Question: Using the same URL, I'm getting a considerable difference displaying a plot line graphic between Firefox and IE.
Left side is Firefox (v 28), right side is IE (v 11).

How is that?
Here is the source:
'''
<div class="row">
<div id="gaa_cumulative" style="float: left; border: 1px solid #000;"></div>
<div id="spct_cumulative" style="float: left; border: 1px solid #000;"></div>
</div>
<script src="http://d3js.org/d3.v3.min.js"></script>
<script src="http://dimplejs.org/dist/dimple.v1.1.5.min.js"></script>
<style>
svg .tooltip { opacity: 1; }
</style>
<script type="text/javascript">
var svg = dimple.newSvg("#gaa_cumulative", 500, 450);
var gaa_cum_data = [{'Season':'2004-2005','Date':'2005-10-02','GAA':'1.00'},{'Season':'2004-2005','Date':'2005-10-08','GAA':'2.03'},{'Season':'2004-2005','Date':'2005-10-26','GAA':'2.36'},{'Season':'2004-2005','Date':'2005-10-30','GAA':'2.52'},{'Season':'2004-2005','Date':'2005-11-21','GAA':'2.19'},{'Season':'2004-2005','Date':'2005-11-21','GAA':'1.80'},{'Season':'2004-2005','Date':'2005-12-10','GAA':'1.52'},{'Season':'2004-2005','Date':'2005-12-10','GAA':'1.85'},{'Season':'2004-2005','Date':'2005-12-15','GAA':'2.10'},{'Season':'2004-2005','Date':'2005-12-27','GAA':'1.99'},{'Season':'2004-2005','Date':'2006-01-16','GAA':'2.27'},{'Season':'2004-2005','Date':'2007-12-24','GAA':'2.25'},{'Season':'2004-2005','Date':'2008-11-30','GAA':'7.01'},{'Season':'2004-2005','Date':'2008-11-30','GAA':'15.58'},{'Season':'2004-2005','Date':'2008-12-02','GAA':'14.42'},{'Season':'2004-2005','Date':'2008-12-02','GAA':'13.36'},]
var myChart = new dimple.chart(svg, gaa_cum_data);
myChart.setBounds(60, 30, 400, 300)
myChart.addCategoryAxis("x", "Date");
myChart.addCategoryAxis("y", "GAA");
myChart.addSeries("Season", dimple.plot.line);
myChart.addLegend(0, 10, 510, 20, "right");
myChart.defaultColors = [new dimple.color("#98B094")];
myChart.draw();
</script>
<script type="text/javascript">
var svg = dimple.newSvg("#spct_cumulative", 500, 450);
var spct_cum_data = [{'Season':'2004-2005','Date':'2005-10-02','SPCT':'0.967'},{'Season':'2004-2005','Date':'2005-10-08','SPCT':'0.927'},{'Season':'2004-2005','Date':'2005-10-26','SPCT':'0.909'},{'Season':'2004-2005','Date':'2005-10-30','SPCT':'0.912'},{'Season':'2004-2005','Date':'2005-11-21','SPCT':'0.921'},{'Season':'2004-2005','Date':'2005-11-21','SPCT':'0.934'},{'Season':'2004-2005','Date':'2005-12-10','SPCT':'0.934'},{'Season':'2004-2005','Date':'2005-12-10','SPCT':'0.921'},{'Season':'2004-2005','Date':'2005-12-15','SPCT':'0.911'},{'Season':'2004-2005','Date':'2005-12-27','SPCT':'0.916'},{'Season':'2004-2005','Date':'2006-01-16','SPCT':'0.908'},{'Season':'2004-2005','Date':'2007-12-24','SPCT':'0.914'},{'Season':'2004-2005','Date':'2008-11-30','SPCT':'0.751'},{'Season':'2004-2005','Date':'2008-11-30','SPCT':'0.464'},{'Season':'2004-2005','Date':'2008-12-02','SPCT':'0.534'},{'Season':'2004-2005','Date':'2008-12-02','SPCT':'0.560'},]
var myChart = new dimple.chart(svg, spct_cum_data);
myChart.setBounds(60, 30, 400, 300)
myChart.addCategoryAxis("x", "Date");
myChart.addCategoryAxis("y", "SPCT");
myChart.addSeries("Season", dimple.plot.line);
myChart.addLegend(0, 10, 510, 20, "right");
myChart.defaultColors = [new dimple.color("#98B094")];
myChart.draw();
</script>
'''
On a side note, Batman likes Firefox :)
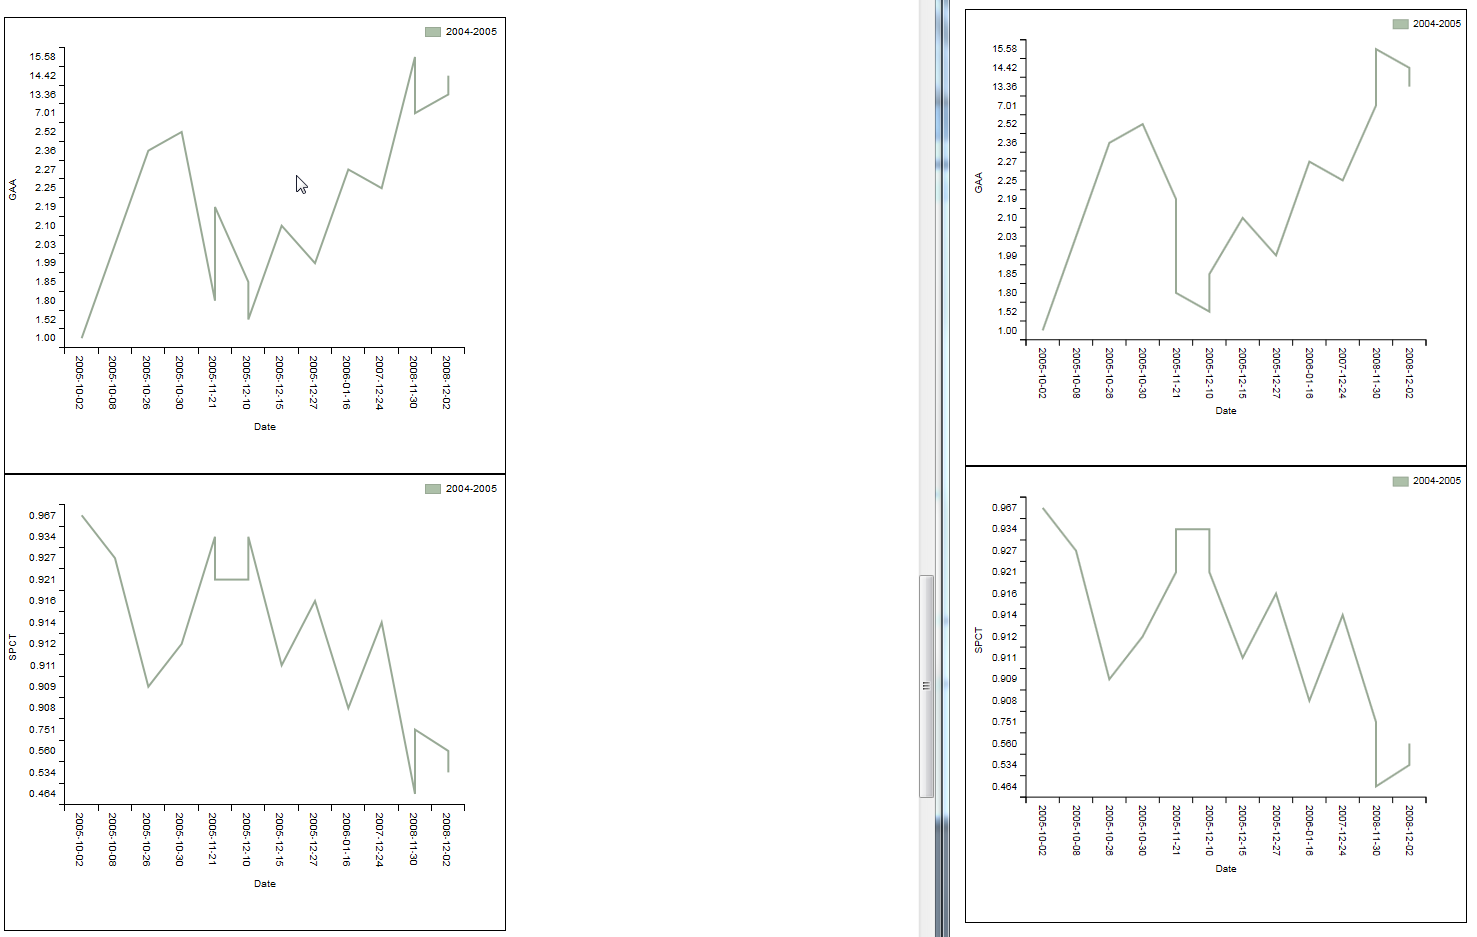
Answer: I've taken a look and this does still happen in dimple v2.0. The problem is that if there are categories on the x axis it will sort by their x position only, meaning that where 2 y values share an x value they evaluate to equal in the sort predicate and therefore leave the browser to decide which comes first.
I'd like to blame IE, but this was my fault and I'll put a fix in the next release. In the meantime you can patch your copy by adding this to your code:
'''
dimple._getSeriesSortPredicate = function (chart, series, orderedArray) {
return function (a, b) {
var sortValue = 0;
if (series.x._hasCategories()) {
sortValue = (dimple._helpers.cx(a, chart, series) - dimple._helpers.cx(b, chart, series));
}
if (sortValue === 0 && series.y._hasCategories()) {
sortValue = (dimple._helpers.cy(a, chart, series) - dimple._helpers.cy(b, chart, series));
}
if (sortValue === 0 && orderedArray) {
sortValue = dimple._arrayIndexCompare(orderedArray, a.aggField, b.aggField);
}
return sortValue;
};
};
'''
You don't need to modify the dimple file, just drop that in above your chart code and it will replace the function used by dimple. Here it is in a fiddle:
<URL>